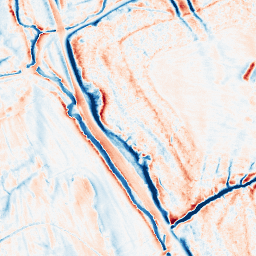
Category: classical
Decomposition family: gaussian_anisotropic
Decomposition parameters: sigma_x: 5
sigma_y: 2
Upsampling method: cubic_catmull_rom
Upsampling parameters: scale: 8
Upsampling scale: 8